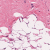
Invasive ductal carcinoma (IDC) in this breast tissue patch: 0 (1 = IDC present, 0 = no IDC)